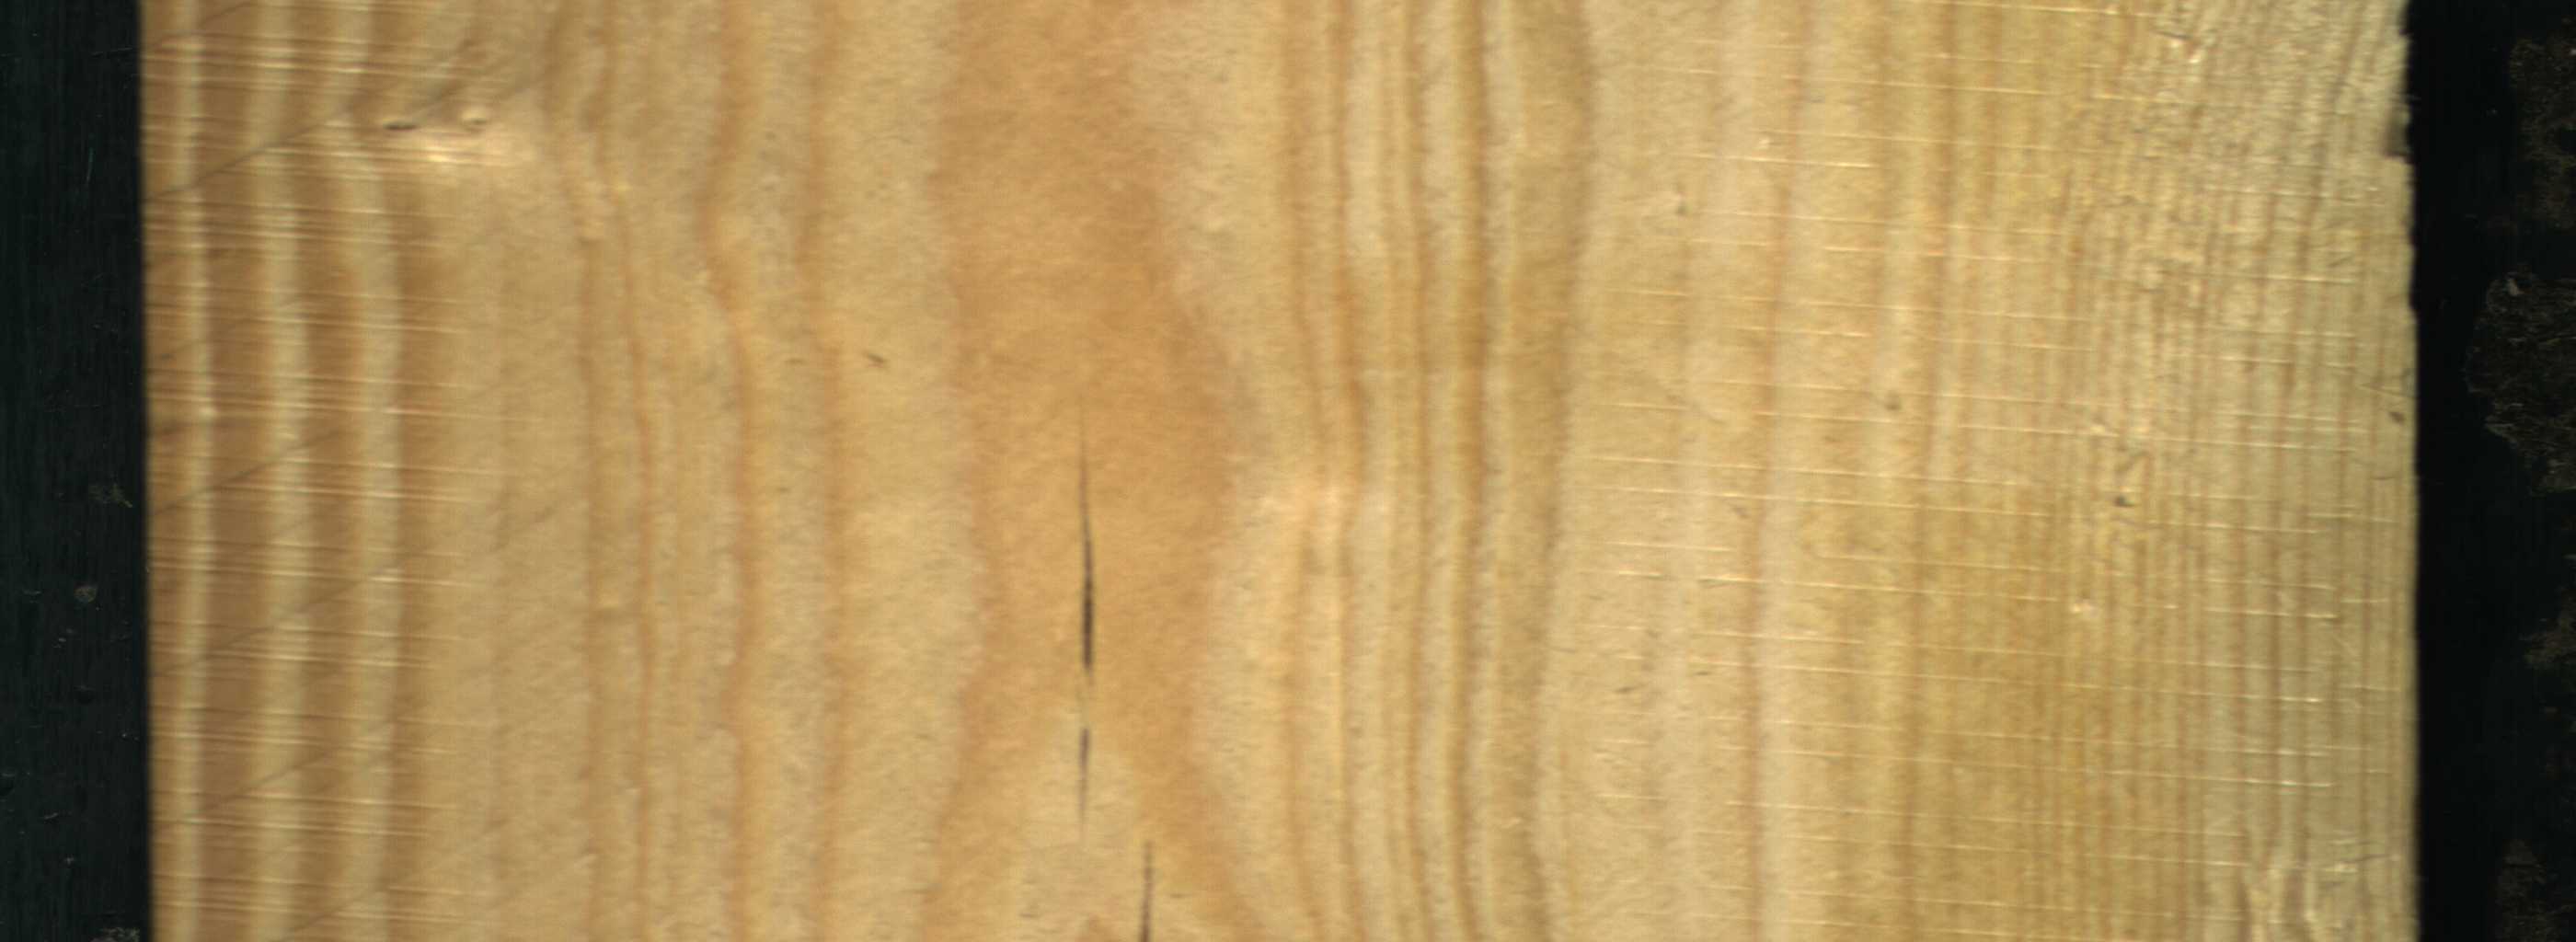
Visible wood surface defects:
Crack
Crack
Crack